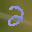
Label: 2